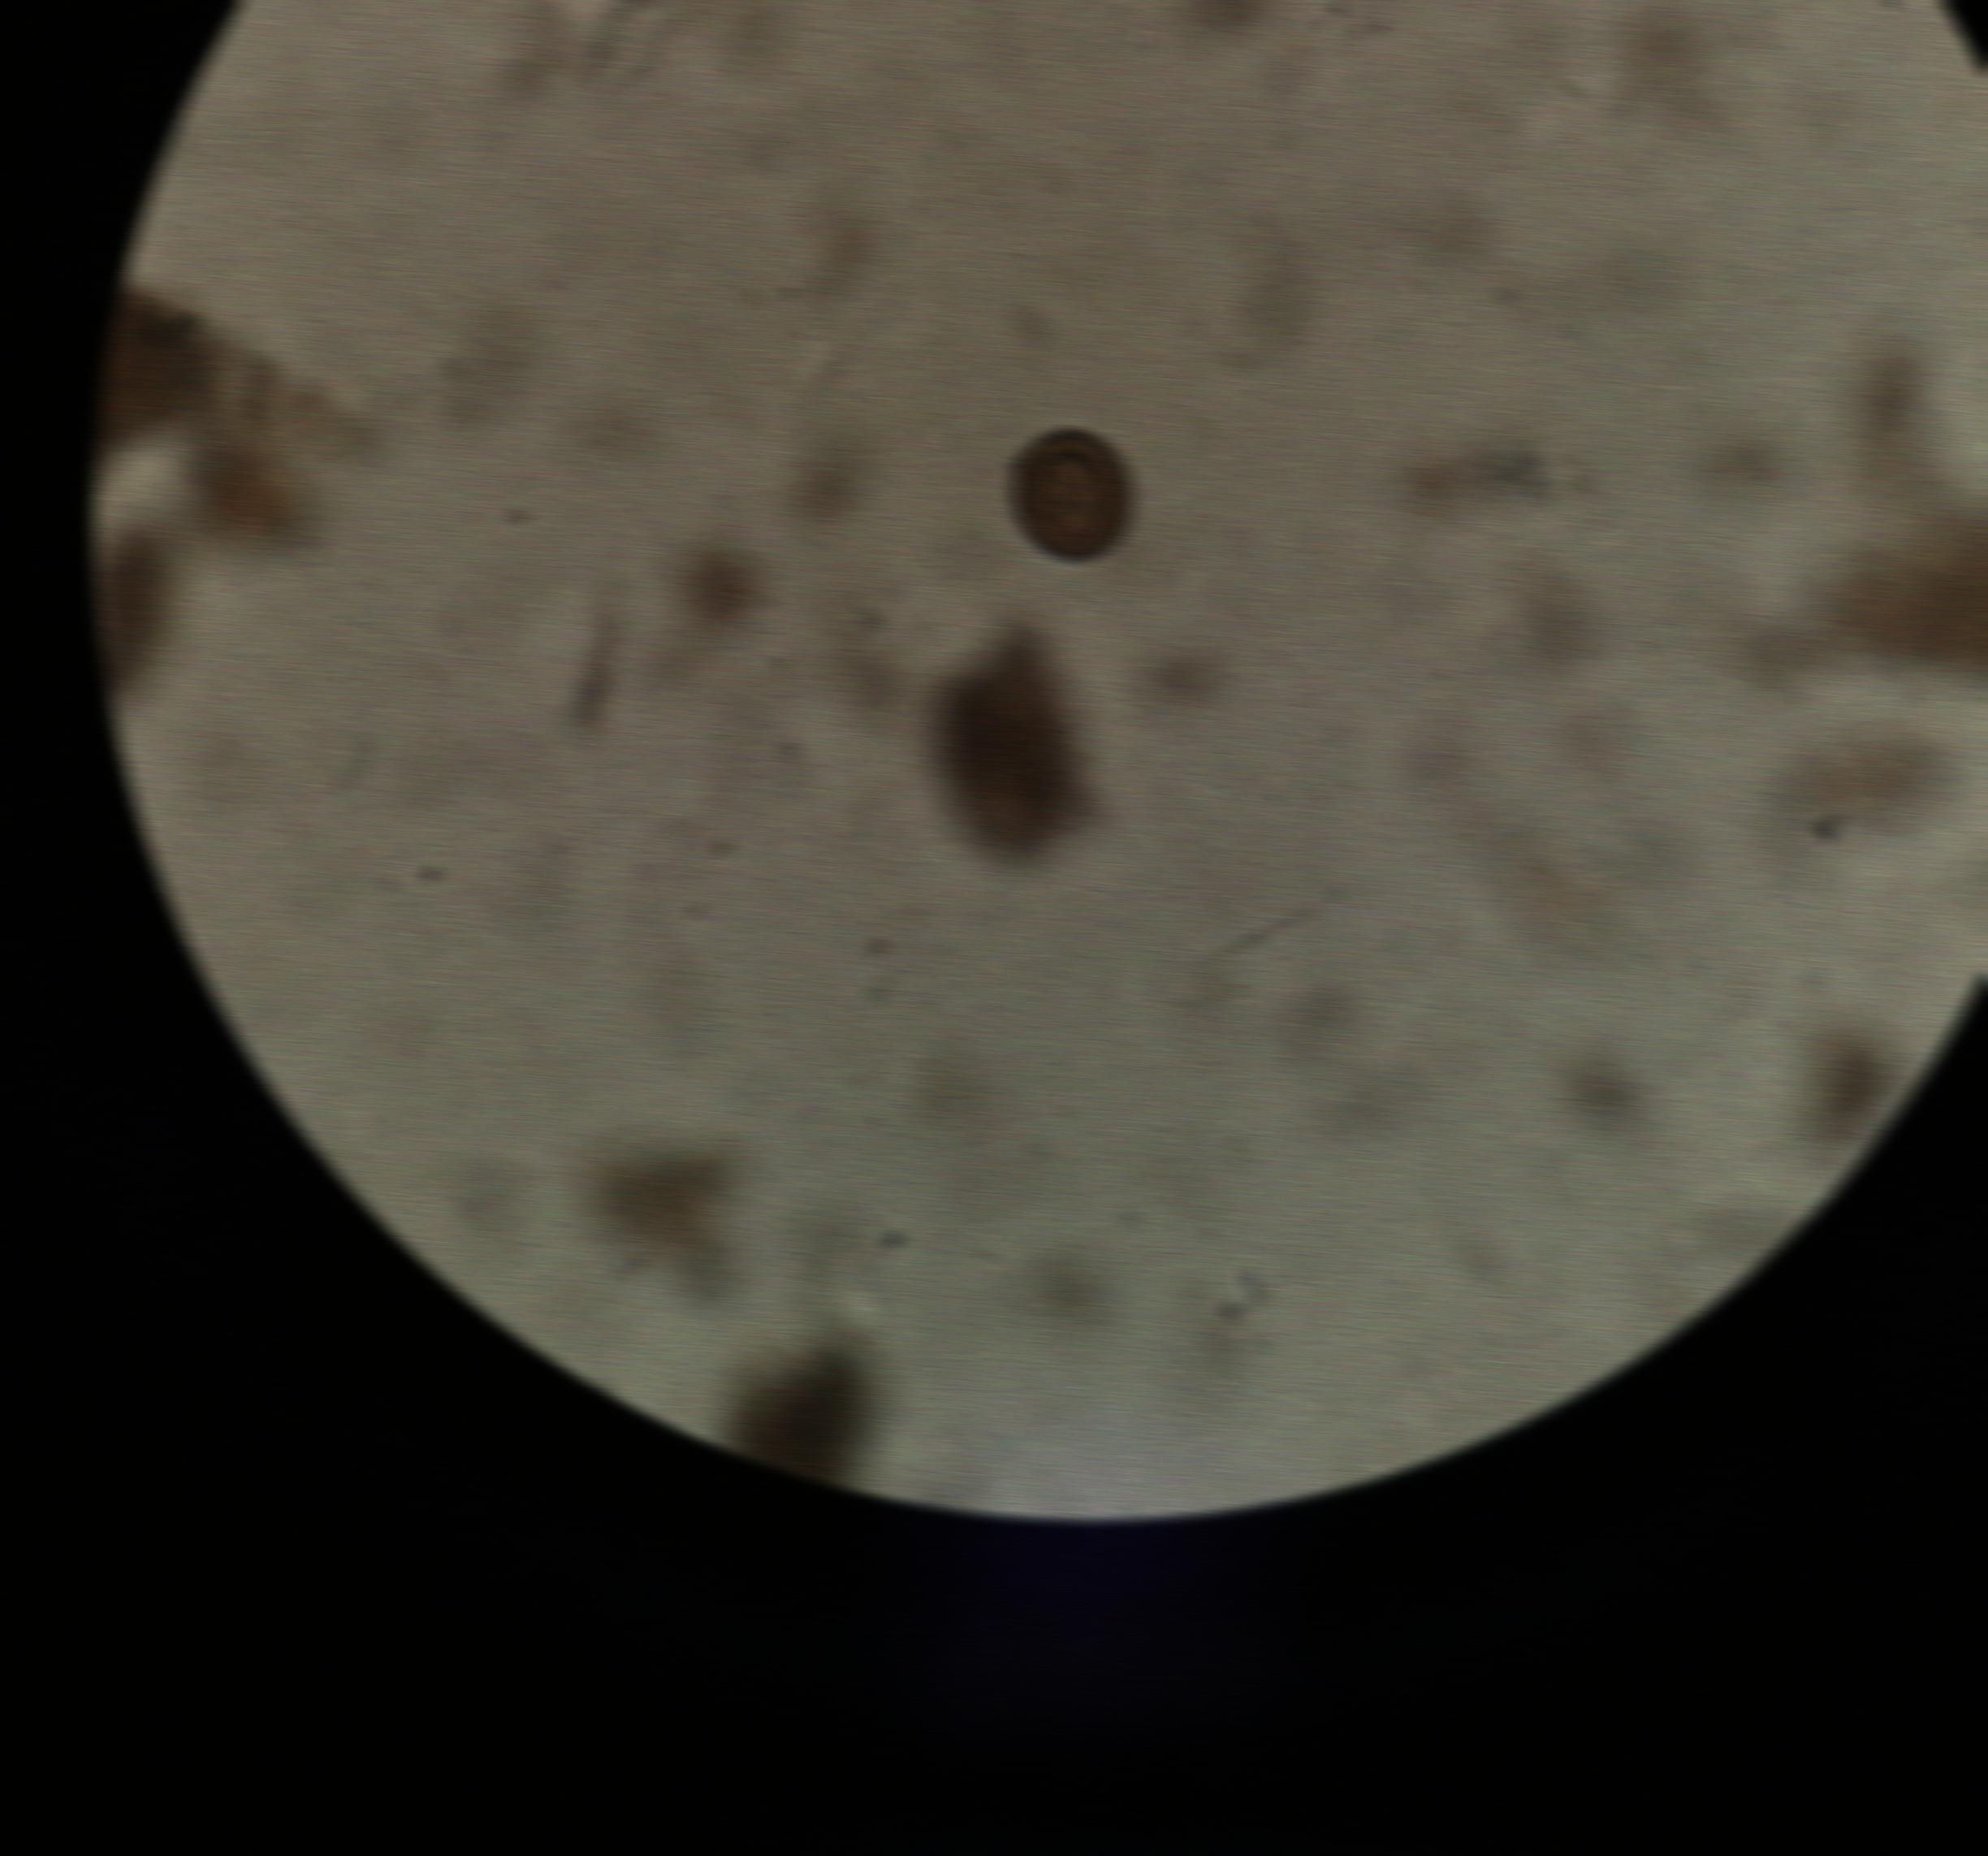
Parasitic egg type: Taenia spp. egg